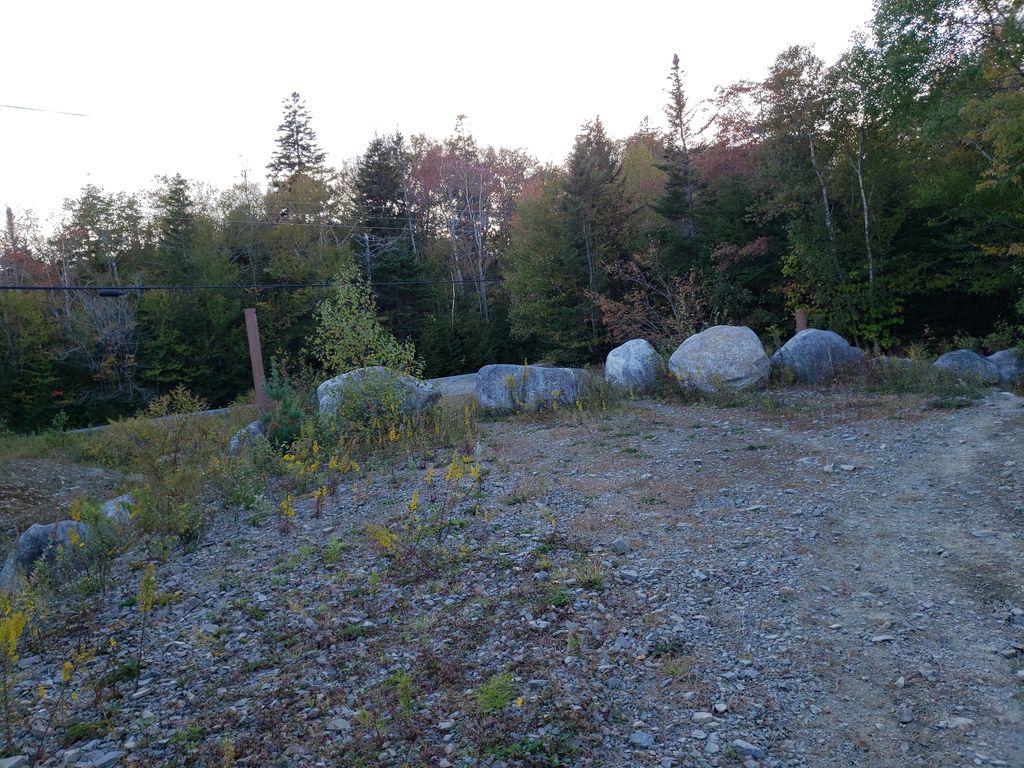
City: halifax